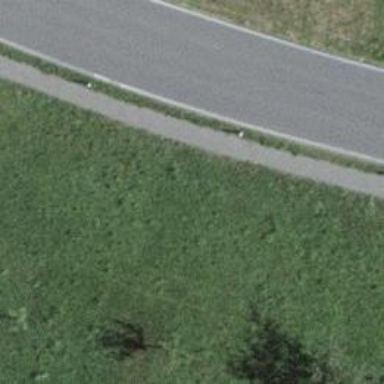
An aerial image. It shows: Cycleway.